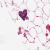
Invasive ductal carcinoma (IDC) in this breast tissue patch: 0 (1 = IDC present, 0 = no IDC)